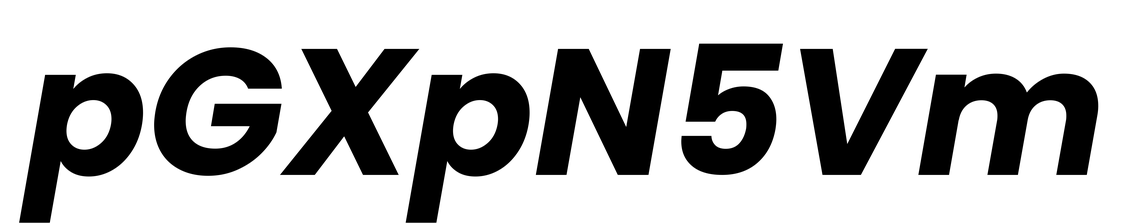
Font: Poppins-BoldItalic